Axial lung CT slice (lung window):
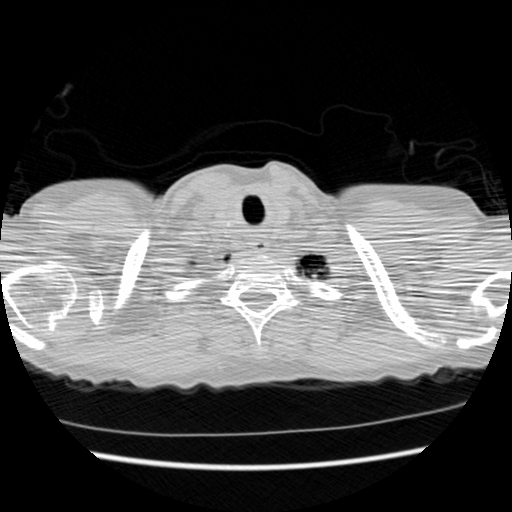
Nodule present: no